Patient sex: F
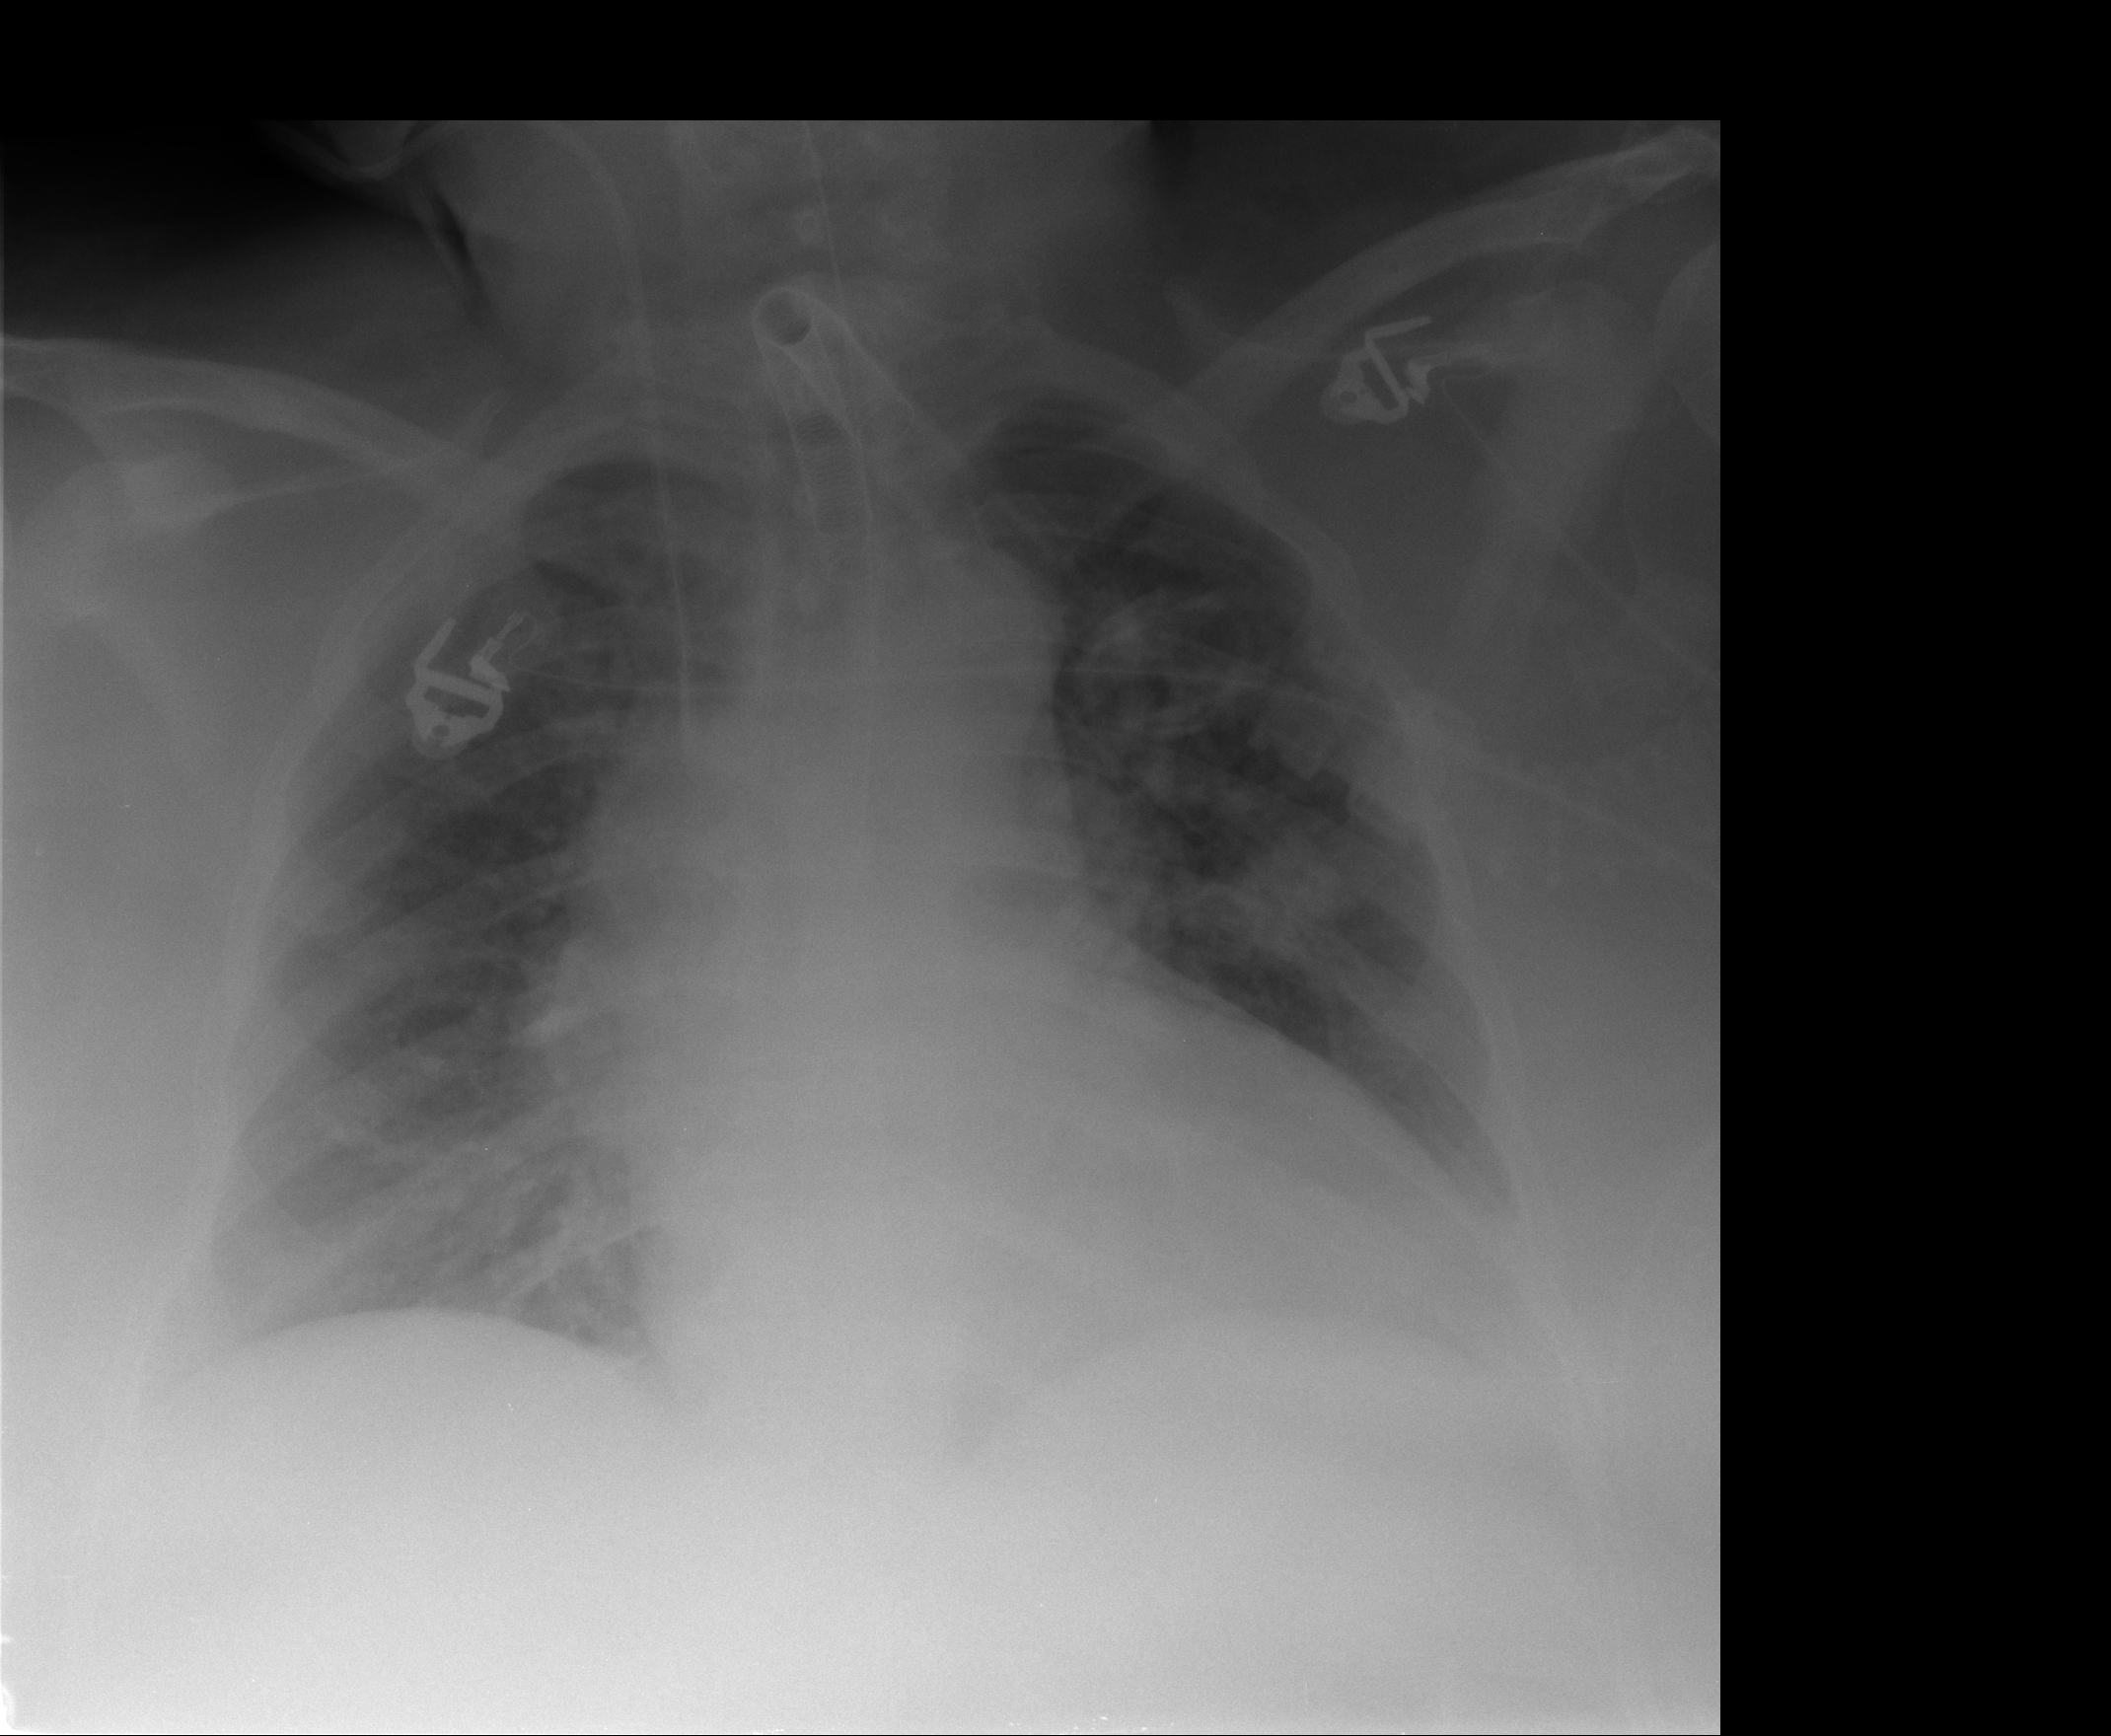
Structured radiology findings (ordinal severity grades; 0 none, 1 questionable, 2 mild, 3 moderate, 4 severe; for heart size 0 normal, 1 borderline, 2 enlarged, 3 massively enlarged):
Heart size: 2
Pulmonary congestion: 2
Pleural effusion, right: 0
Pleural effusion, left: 0
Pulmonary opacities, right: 2
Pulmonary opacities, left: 0
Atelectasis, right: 2
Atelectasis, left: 2